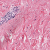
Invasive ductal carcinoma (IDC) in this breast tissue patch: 0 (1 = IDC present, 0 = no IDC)